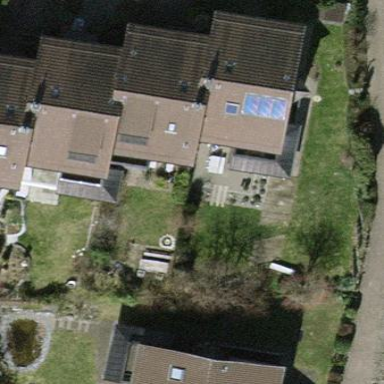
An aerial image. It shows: Terrace building with gabled roof.